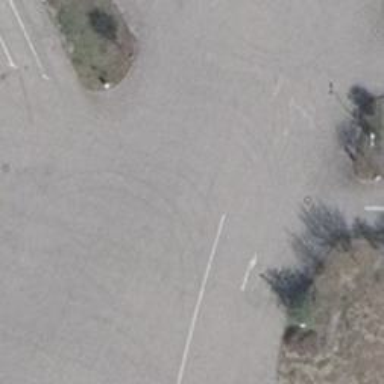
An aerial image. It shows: Asphalt parking aisle off service road.